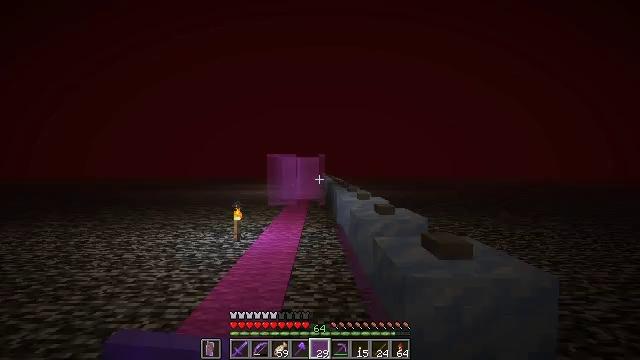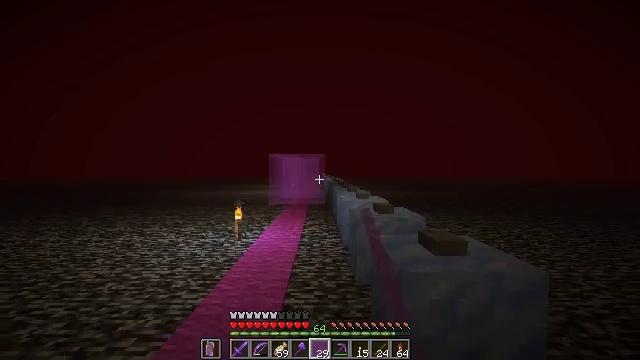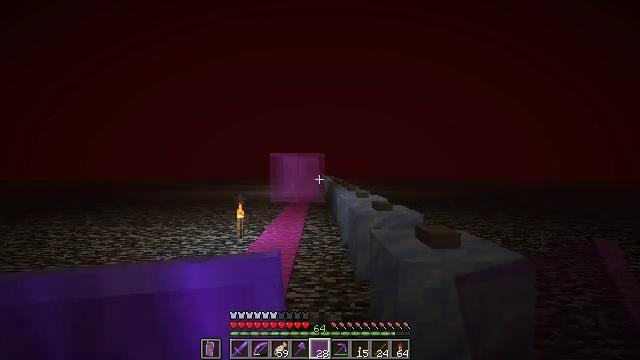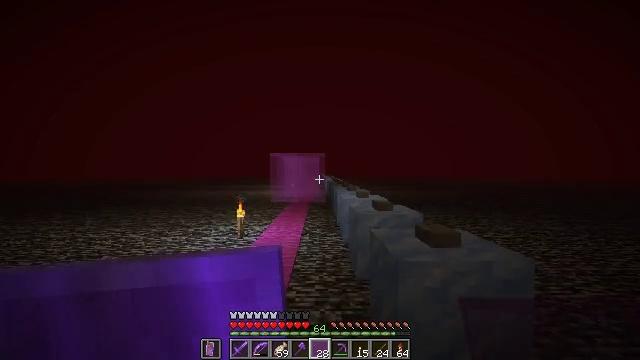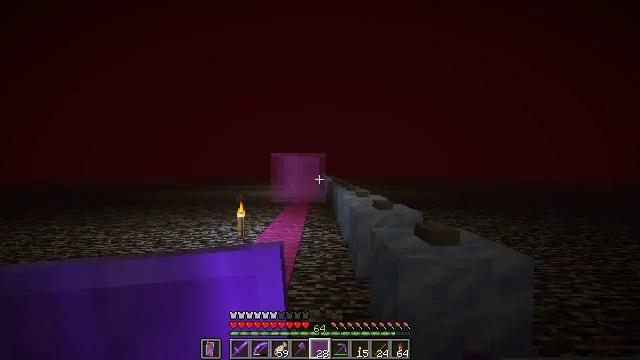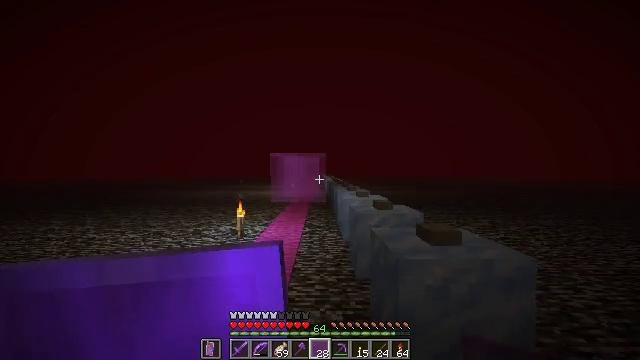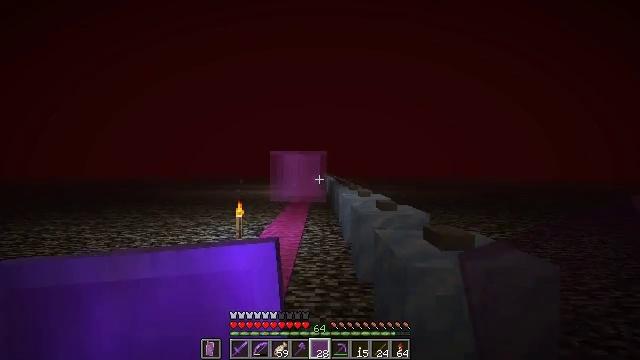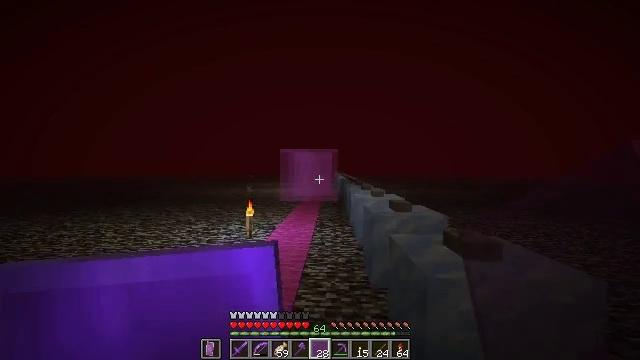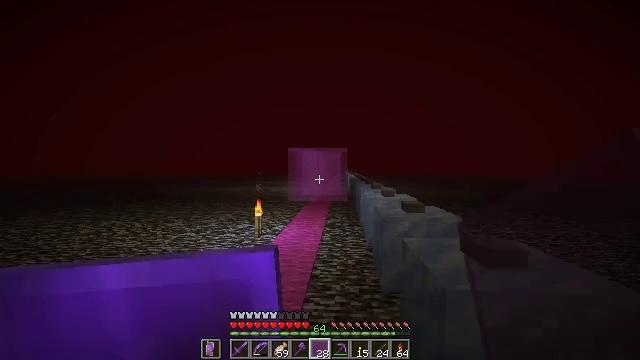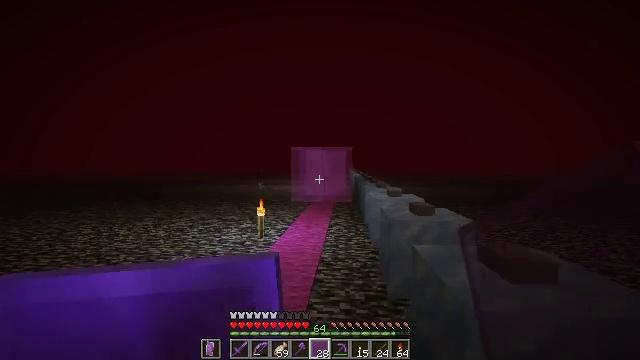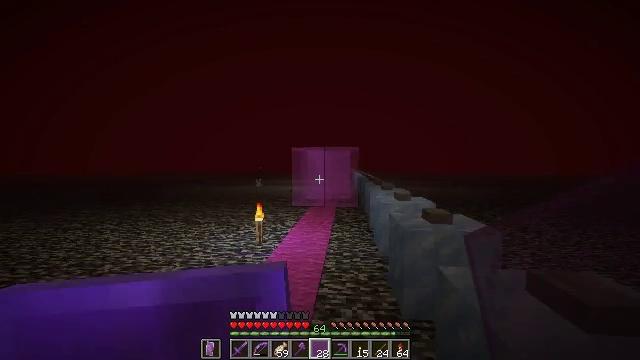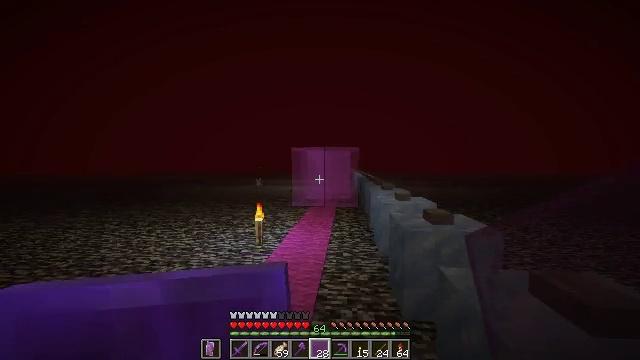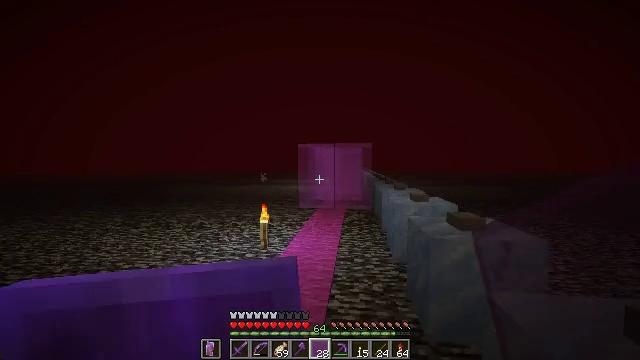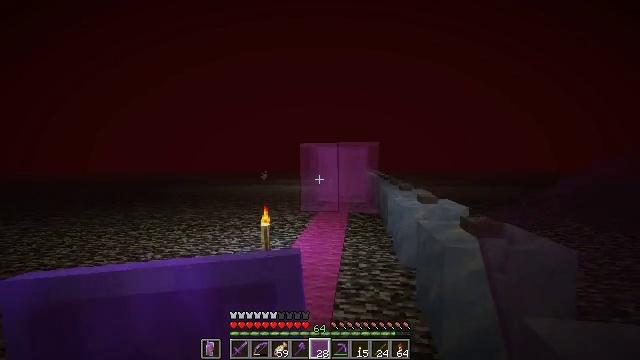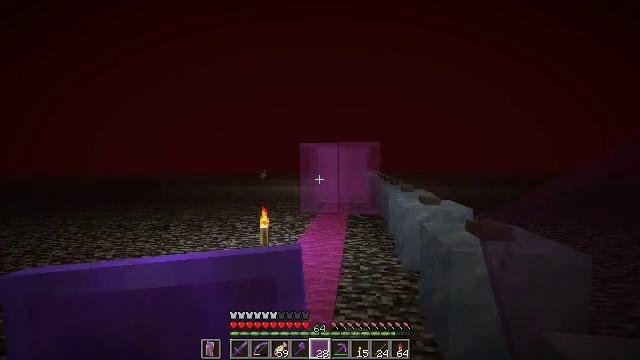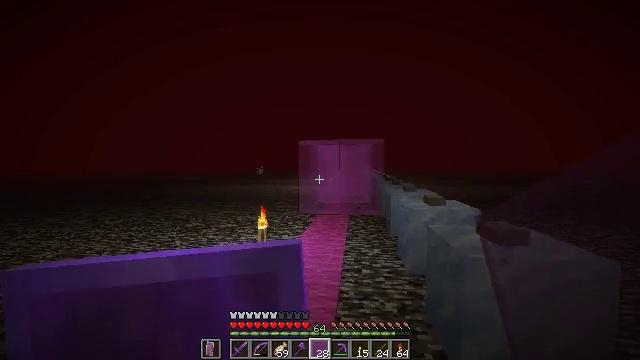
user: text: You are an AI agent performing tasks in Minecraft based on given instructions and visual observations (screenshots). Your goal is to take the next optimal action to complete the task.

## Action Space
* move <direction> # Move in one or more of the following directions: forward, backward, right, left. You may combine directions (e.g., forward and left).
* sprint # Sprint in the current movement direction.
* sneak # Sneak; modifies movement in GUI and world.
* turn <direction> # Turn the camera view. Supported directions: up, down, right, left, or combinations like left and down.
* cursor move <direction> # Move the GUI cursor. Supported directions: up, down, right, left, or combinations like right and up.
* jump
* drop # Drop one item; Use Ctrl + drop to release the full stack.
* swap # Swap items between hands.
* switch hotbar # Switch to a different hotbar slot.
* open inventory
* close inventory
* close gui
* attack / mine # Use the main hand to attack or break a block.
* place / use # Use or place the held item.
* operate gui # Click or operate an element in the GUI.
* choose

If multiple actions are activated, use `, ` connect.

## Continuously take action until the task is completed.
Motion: motion action
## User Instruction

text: Harvest the fragile magenta stained glass pane.
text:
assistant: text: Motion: no_op
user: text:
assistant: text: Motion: no_op
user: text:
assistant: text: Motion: no_op
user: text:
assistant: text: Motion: no_op
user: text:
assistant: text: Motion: move forward
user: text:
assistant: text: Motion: move forward
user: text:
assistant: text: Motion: move forward, turn left
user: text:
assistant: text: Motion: move forward, turn left
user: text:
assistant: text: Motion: move forward
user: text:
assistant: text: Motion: move forward
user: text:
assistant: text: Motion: move forward
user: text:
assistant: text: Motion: move forward, turn left
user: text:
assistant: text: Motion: move forward
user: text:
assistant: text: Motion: move forward
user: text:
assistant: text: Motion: move forward
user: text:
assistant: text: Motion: move forward
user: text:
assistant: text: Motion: move forward
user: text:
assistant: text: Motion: move forward
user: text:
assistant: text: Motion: move forward
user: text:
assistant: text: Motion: move forward
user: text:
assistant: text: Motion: move forward, turn right
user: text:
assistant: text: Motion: move forward
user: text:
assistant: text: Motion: move forward
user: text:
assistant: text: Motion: move forward
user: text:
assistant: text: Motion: move forward
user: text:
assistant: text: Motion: no_op
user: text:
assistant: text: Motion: no_op
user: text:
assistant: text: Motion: no_op
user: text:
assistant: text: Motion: no_op
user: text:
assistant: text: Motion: no_op